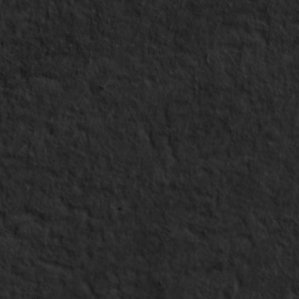
Label: non_frost